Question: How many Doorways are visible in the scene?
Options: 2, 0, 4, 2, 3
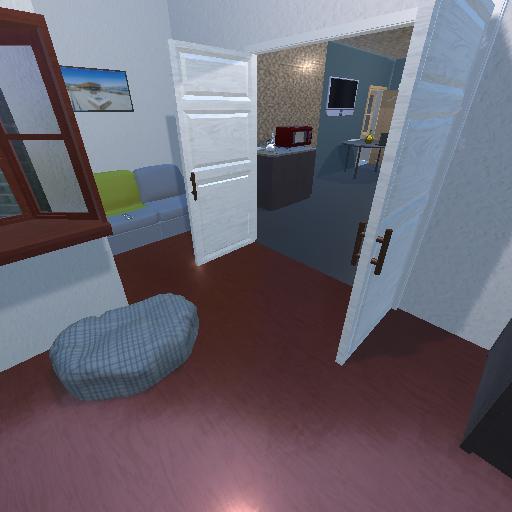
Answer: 2